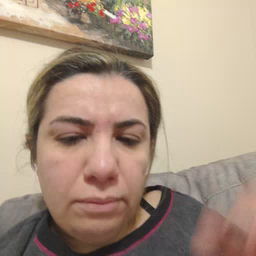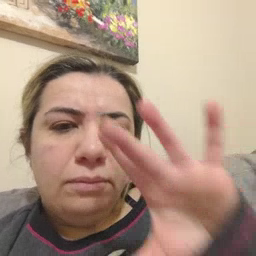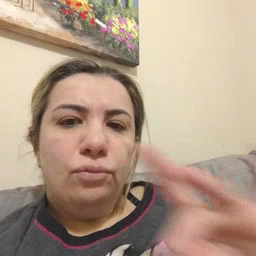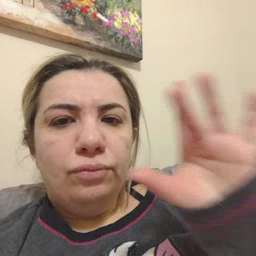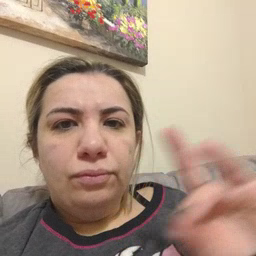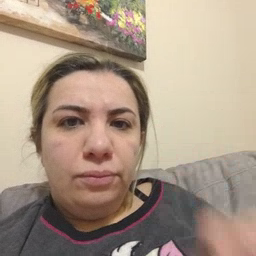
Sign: story